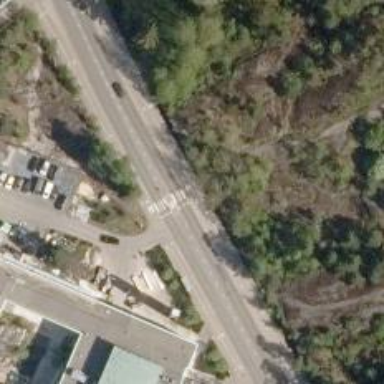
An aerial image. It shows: Asphalt cycleway.